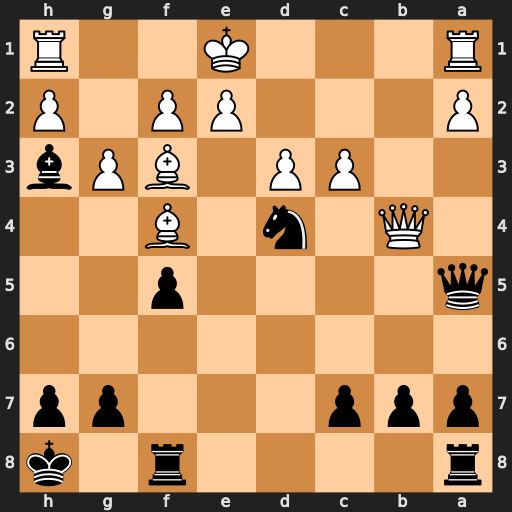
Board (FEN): r4r1k/ppp3pp/8/q4p2/1Q1n1B2/2PP1BPb/P3PP1P/R3K2R
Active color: b
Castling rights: KQ
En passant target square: -
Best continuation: Nc2+ Kd1 Nxb4